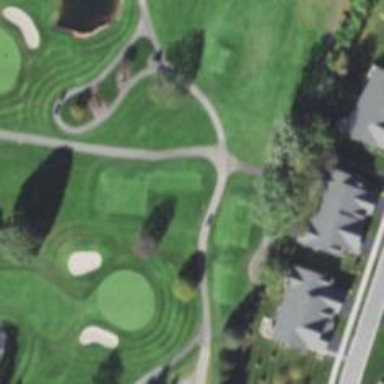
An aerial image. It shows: Path designated for golf carts.